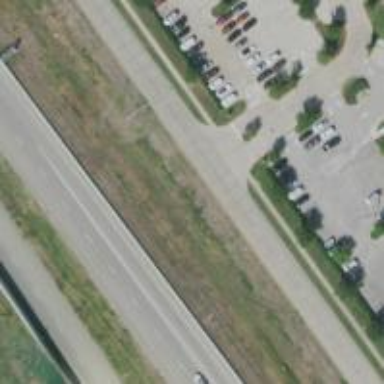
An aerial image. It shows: Asphalt road with frontage access. The road is classified as tertiary.